Question: I have successfully followed this thread
<URL>
But it seems like it cannot scan Qr Code. Here is the screen shot from phone:

I have tried scanning a barcode image and it works fine. But not with QR images.
Any idea?
'''
var scanner = cordova.require("com.phonegap.plugins.barcodescanner.barcodescanner");
scanner.scan(
function (result) {
alert("We got a barcode
" +
"Result: " + result.text + "
" +
"Format: " + result.format + "
" +
"Cancelled: " + result.cancelled);
},
function (error) {
alert("Scanning failed: " + error);
}
);
'''
DuuhhH!!! The problem was the QR image, it has no margin as Sean Owen said.
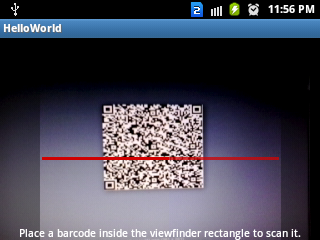
Answer: Copying from my comment as it seems to be the answer: That QR code does not have a margin, which is probably why it won't scan.